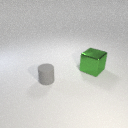
large green metal cube to the right of small gray rubber cylinder